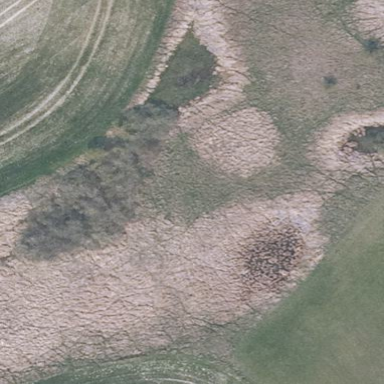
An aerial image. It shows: Landscape covered with heath.